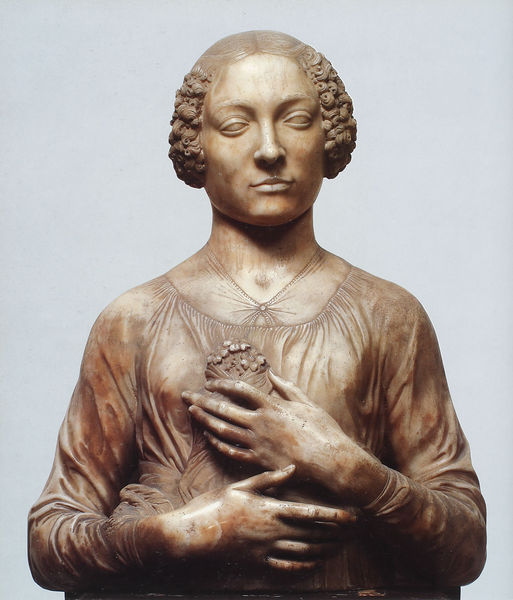
Titel: Dame mit Veilchenstrauß
Künstler: Andrea del Verrocchio
Institution: Florenz, Bargello
Schlagwörter: kleid, kind, mutter, brosche, locken, lächeln, liebe, baby, weib, herzen, lieben, herz, kuscheln, drücken